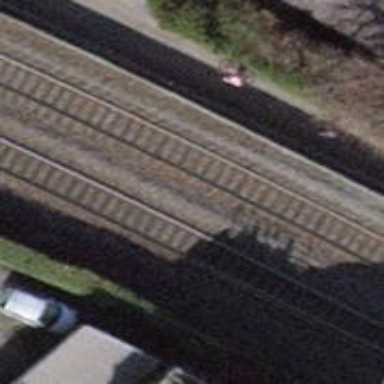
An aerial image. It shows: Railway with electrified contact lines.